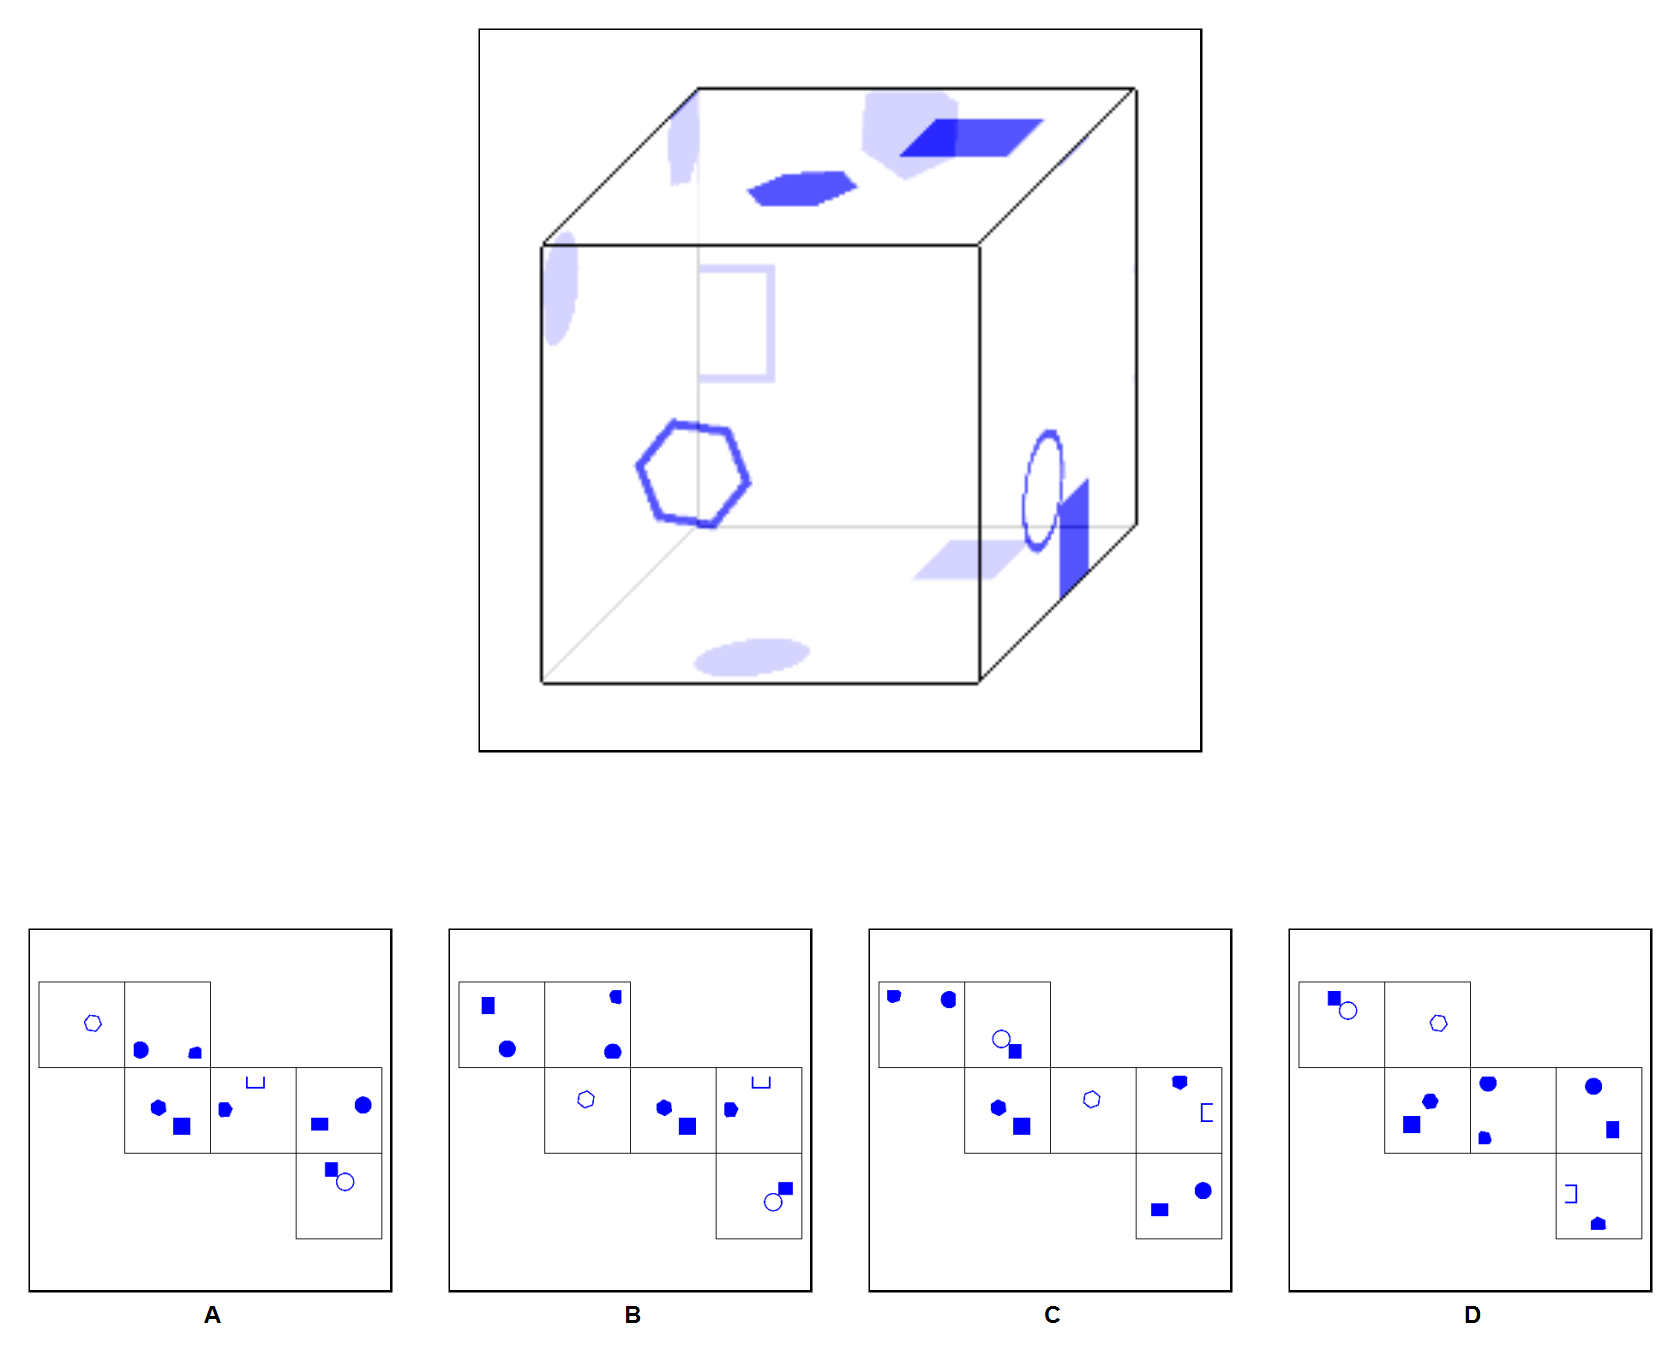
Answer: C